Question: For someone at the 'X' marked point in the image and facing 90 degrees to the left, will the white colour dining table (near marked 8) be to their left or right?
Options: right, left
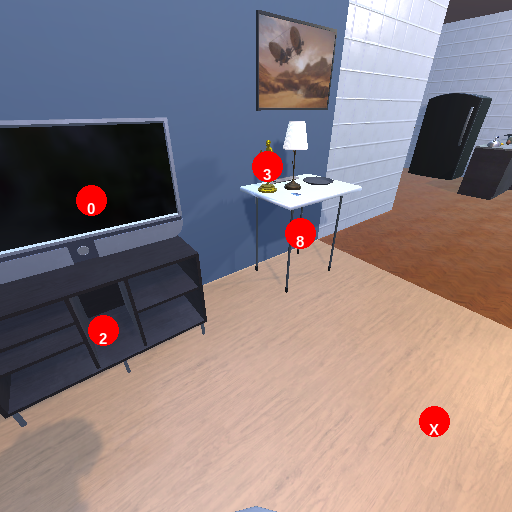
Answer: right